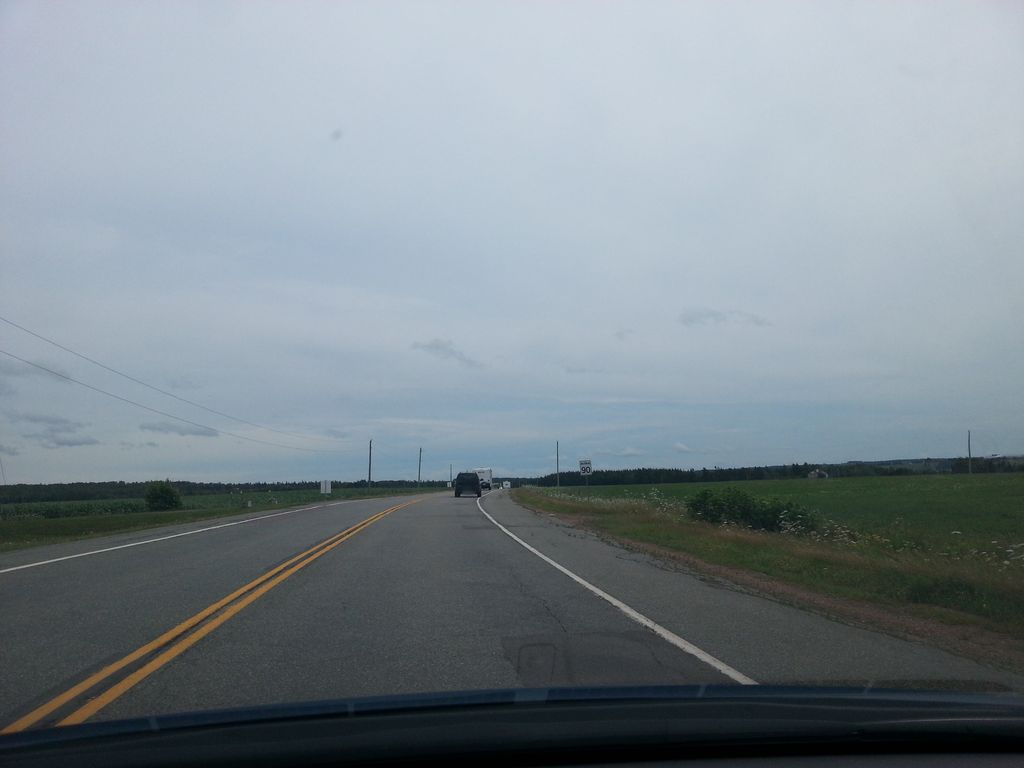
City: charlottetown